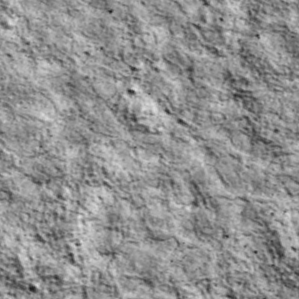
Label: non_frost